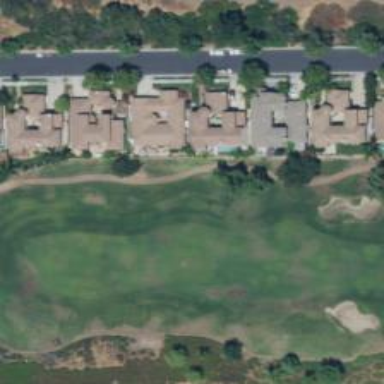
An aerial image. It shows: Path designated for golf carts.